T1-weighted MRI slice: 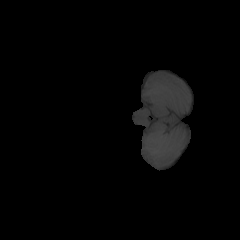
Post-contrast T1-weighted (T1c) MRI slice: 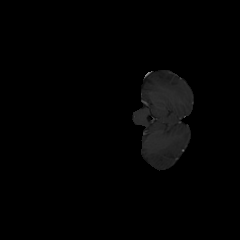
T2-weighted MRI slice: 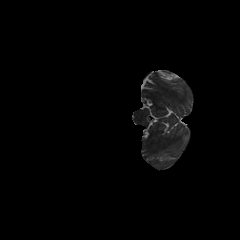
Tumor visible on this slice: no